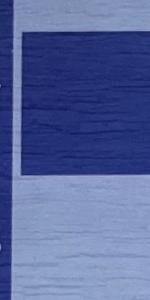
Label: Empty